This is a demodulated (Hilbert-envelope) spectrum computed from a bearing vibration snapshot; the dashed markers indicate where each bearing fault type would appear (BPFO, BPFI, BSF, FTF). Diagnose the bearing from this image, choosing from: normal, inner_race, outer_race, ball.
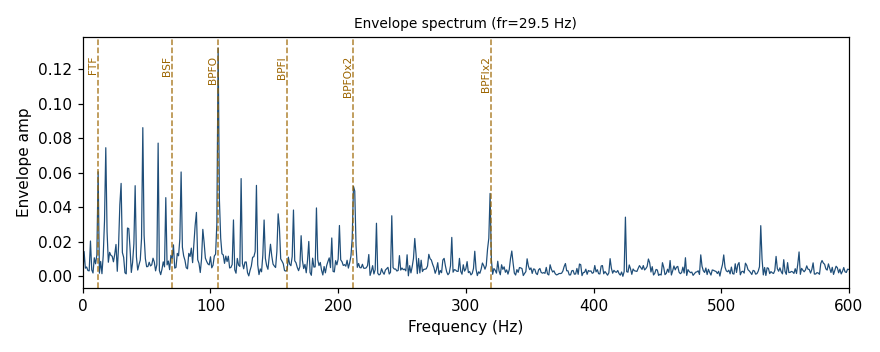
Answer: outer_race